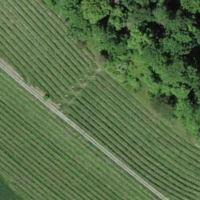
EUNIS habitat code: 53
Species observed at this site:
Trichius fasciatus
Podarcis muralis
Aphrophora alni
Trichodes alvearius
Libellula quadrimaculata
Clanoptilus marginellus
Lasiommata megera
Bombus pratorum
Chloromyia formosa
Anthocharis cardamines
Anyphaena accentuata
Coenonympha pamphilus
Dendrocoptes medius
Stenurella melanura
Pyrgus malvae
Synema globosum
Clytus arietis
Misumena vatia